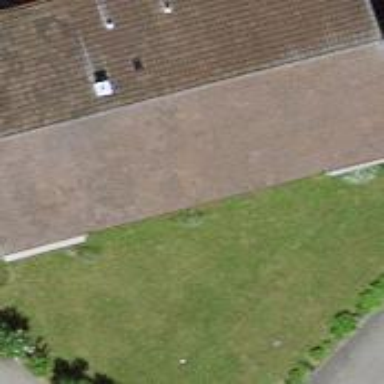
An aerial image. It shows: Residential building with gabled roof.